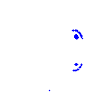
Particle: electron